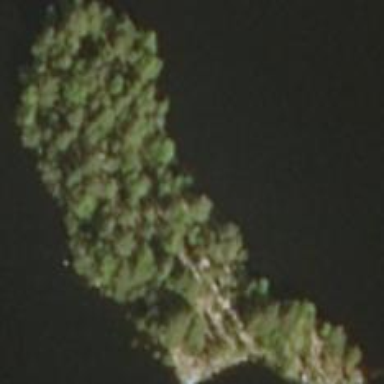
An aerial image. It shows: Island.